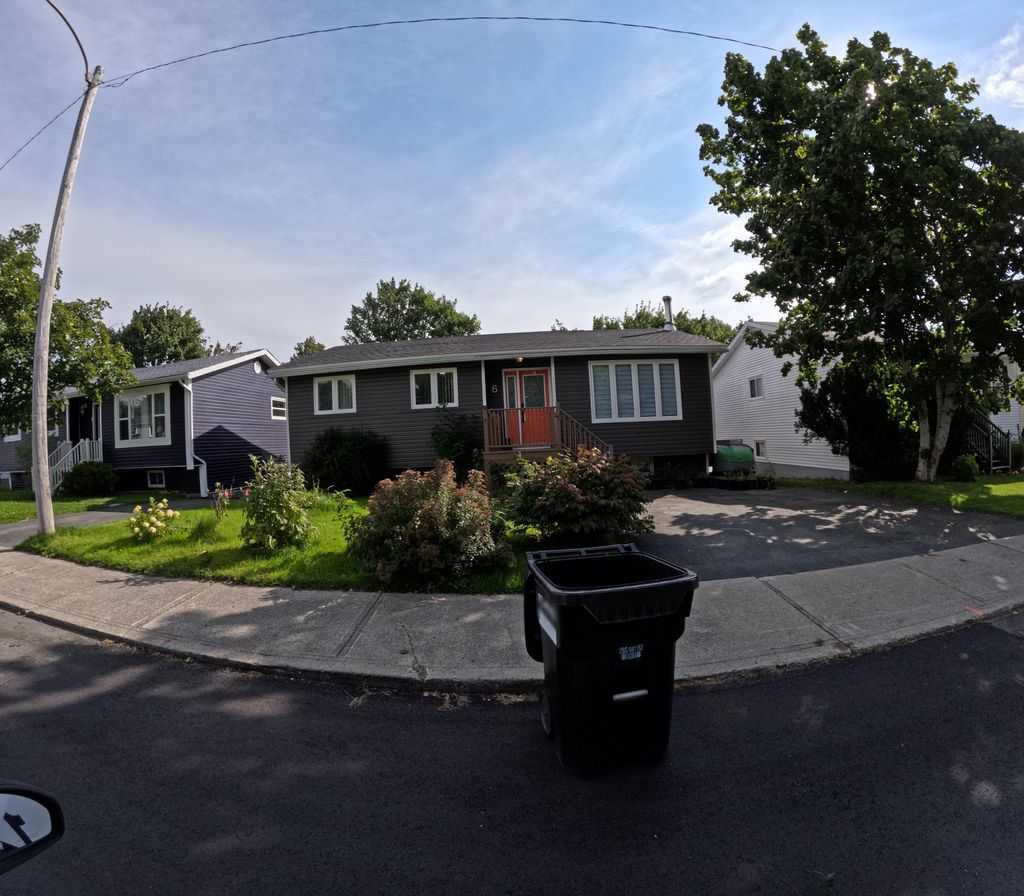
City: st_johns